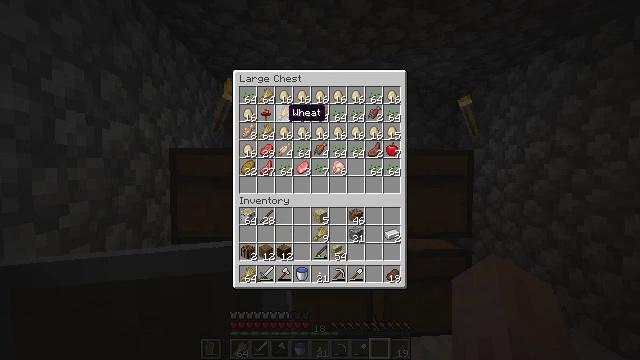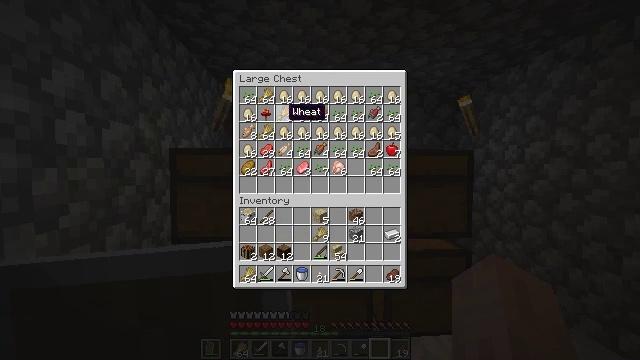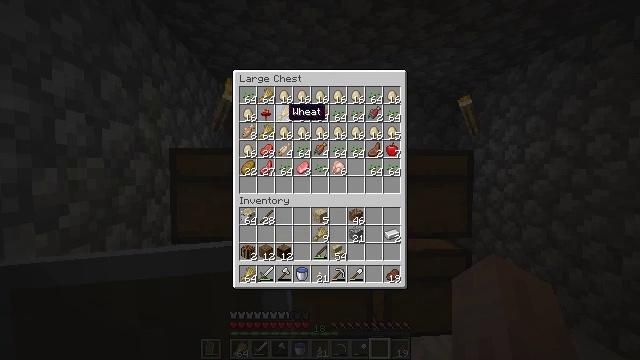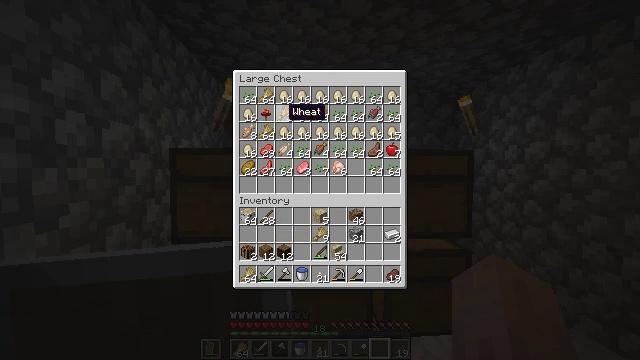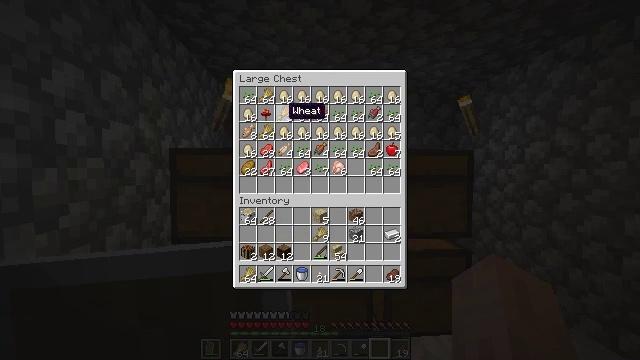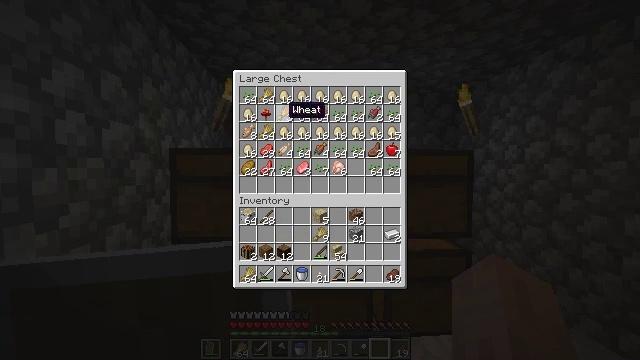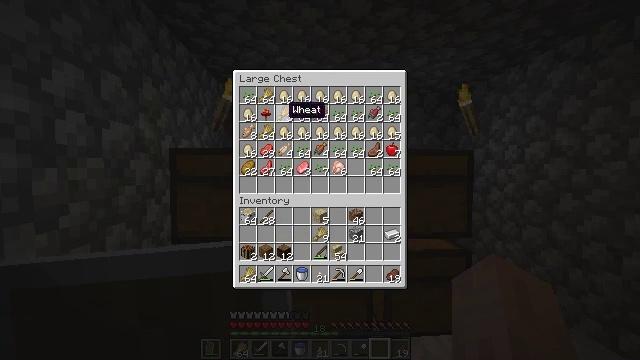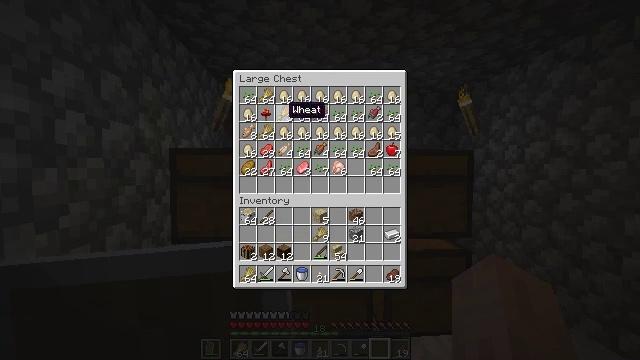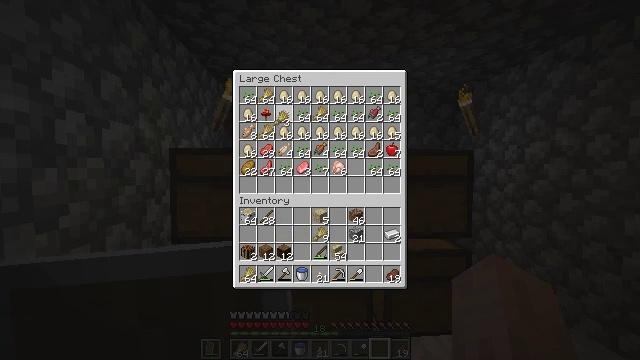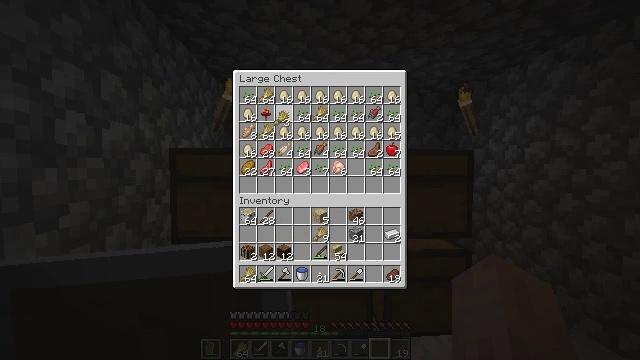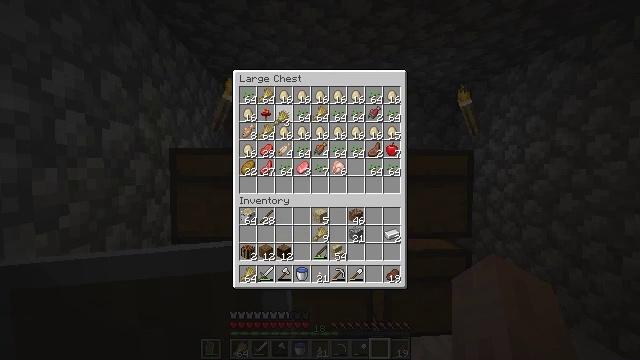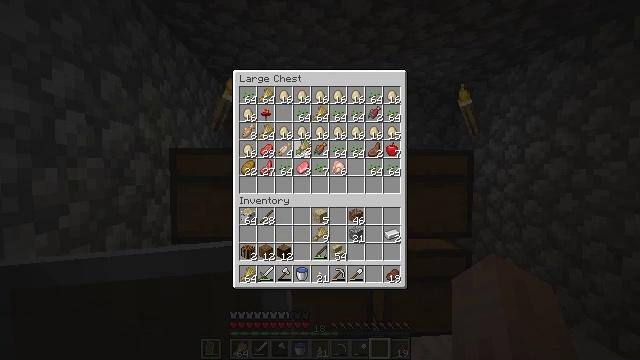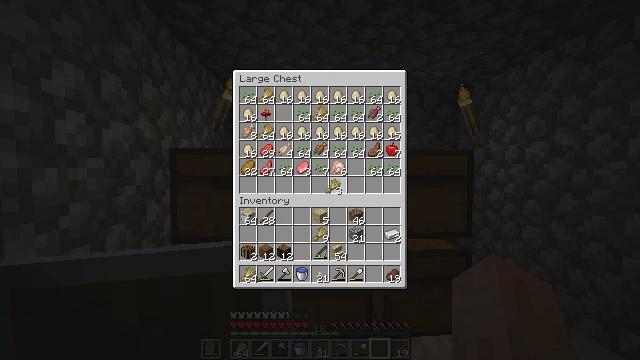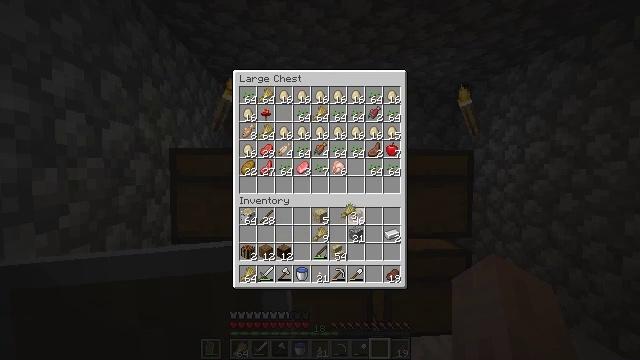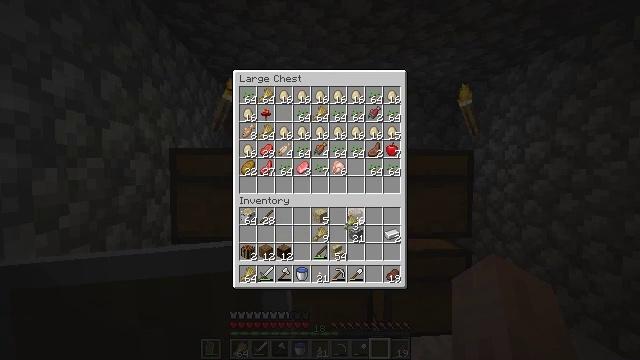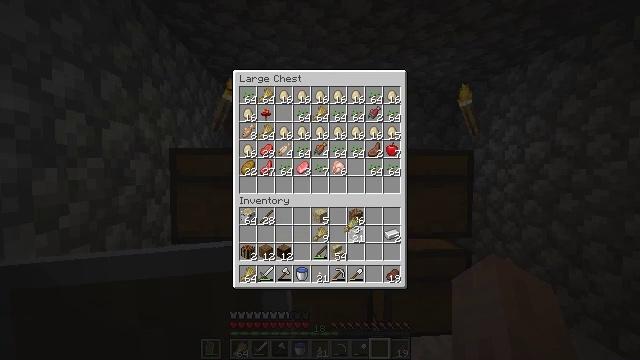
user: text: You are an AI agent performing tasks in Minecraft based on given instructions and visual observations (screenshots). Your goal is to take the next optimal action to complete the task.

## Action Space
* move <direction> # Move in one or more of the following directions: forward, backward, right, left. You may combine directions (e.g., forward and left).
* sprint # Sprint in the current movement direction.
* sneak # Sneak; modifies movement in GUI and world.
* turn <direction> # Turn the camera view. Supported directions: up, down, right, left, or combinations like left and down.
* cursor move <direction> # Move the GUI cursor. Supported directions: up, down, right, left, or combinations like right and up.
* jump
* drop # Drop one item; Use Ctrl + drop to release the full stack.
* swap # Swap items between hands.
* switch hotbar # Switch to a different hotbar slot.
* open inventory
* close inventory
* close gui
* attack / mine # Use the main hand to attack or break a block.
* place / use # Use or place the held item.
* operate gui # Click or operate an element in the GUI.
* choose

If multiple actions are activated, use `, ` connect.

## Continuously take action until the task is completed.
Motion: motion action
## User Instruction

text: Break the oak fence gate to collect it.
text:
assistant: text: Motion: no_op
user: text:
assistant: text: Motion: no_op
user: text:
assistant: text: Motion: no_op
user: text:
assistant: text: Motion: no_op
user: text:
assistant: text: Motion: no_op
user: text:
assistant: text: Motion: no_op
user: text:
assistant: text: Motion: no_op
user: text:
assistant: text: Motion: operate gui
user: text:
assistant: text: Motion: operate gui
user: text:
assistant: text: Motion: operate gui
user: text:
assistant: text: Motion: cursor move right and down
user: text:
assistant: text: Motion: cursor move right and down
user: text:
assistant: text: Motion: cursor move right and down
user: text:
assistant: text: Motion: cursor move down
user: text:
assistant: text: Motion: no_op
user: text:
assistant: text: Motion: no_op
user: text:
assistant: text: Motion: no_op
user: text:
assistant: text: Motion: no_op
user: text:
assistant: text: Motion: no_op
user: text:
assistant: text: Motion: no_op
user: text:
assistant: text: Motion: cursor move left
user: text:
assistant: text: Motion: no_op
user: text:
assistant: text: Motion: no_op
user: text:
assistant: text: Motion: no_op
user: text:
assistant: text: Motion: no_op
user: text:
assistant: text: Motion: operate gui
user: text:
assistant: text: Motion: operate gui
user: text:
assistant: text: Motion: no_op
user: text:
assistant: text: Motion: no_op
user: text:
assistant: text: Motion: no_op